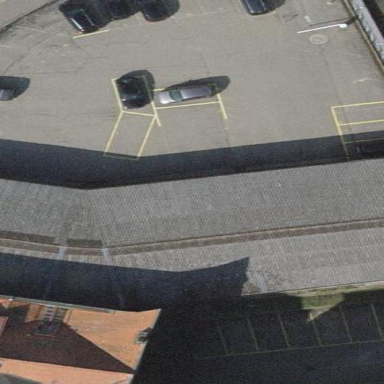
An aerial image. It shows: View of roof of building.